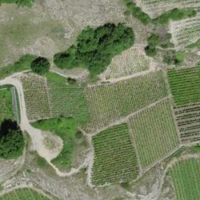
EUNIS habitat code: 40
Species observed at this site:
Ononis natrix